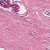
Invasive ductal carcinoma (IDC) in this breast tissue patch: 0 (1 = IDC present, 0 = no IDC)